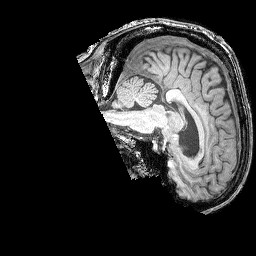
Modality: T1w
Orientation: sagittal
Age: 78
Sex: male
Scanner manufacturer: siemens
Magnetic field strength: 3 T
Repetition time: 2.25 s
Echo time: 0.00411 s